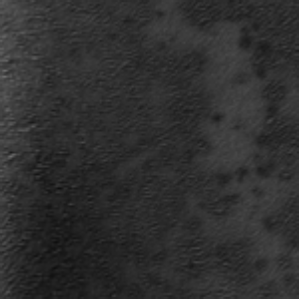
Label: frost